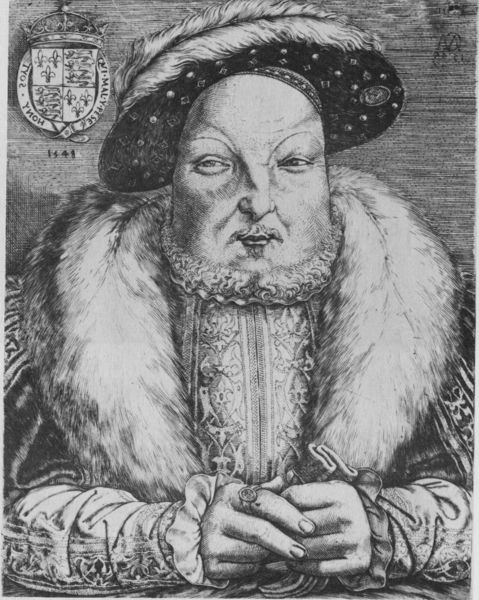
Titel: Bildnis von König Heinrich VIII von England
Künstler: Cornelis Massys
Institution: (Seriendruck)
Schlagwörter: dunkel, feder, hand, mann, schatten, weiß, finger, frau, grau, hell, hut, licht, mund, nase, schmuck, schwarz, stirn, zeichnung, blick, muster, ornament, alt, bart, jung, arme, augen, barock, böse, falten, federn, gesicht, kragen, pelz, bildnis, herr, hände, niederlande, portrait, porträt, gewand, mantel, reich, adel, kaufmann, augenbrauen, brosche, brustbild, england, frontal, kinn, krone, lippen, perlen, renaissance, federhut, fell, adlig, schrift, wangen, papier, grafik, graphik, kaiser, könig, karikatur, dick, gefaltet, zeigefinger, brauen, grimmig, deutsch, hutkrempe, krempe, ring, fett, fingerring, druck, schraffur, radierung, stich, lockig, schwarzweiß, text, hässlich, asiatisch, manschetten, herrscher, lilie, krause, brokat, fürst, gravierung, schielen, wappen, pelzkragen, fingernägel, mittelalter, wams, patrizier, adliger, löwe, wichtig, dürer, breit, siegel, lilien, emblem, kupferstich, fellkragen, krinoline, kostbar, royal, geschmückt, albrecht dürer, henry, mündchen, heinrich viii, wamst, nordalpin, dekandens, lipprn, verschränkte hände, teuflisch, ottheinrich, verzieung, großbrittanien, 1541, herinrich, saurer blick, kleiner mund, 1441, wappen#, heinrich iix, heinrichder 8., volles gesicht